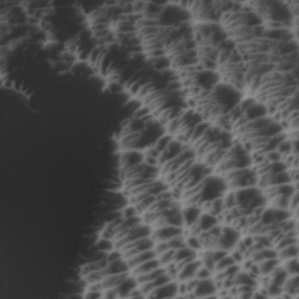
Label: non_frost